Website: lowes
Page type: stored-credit-cards
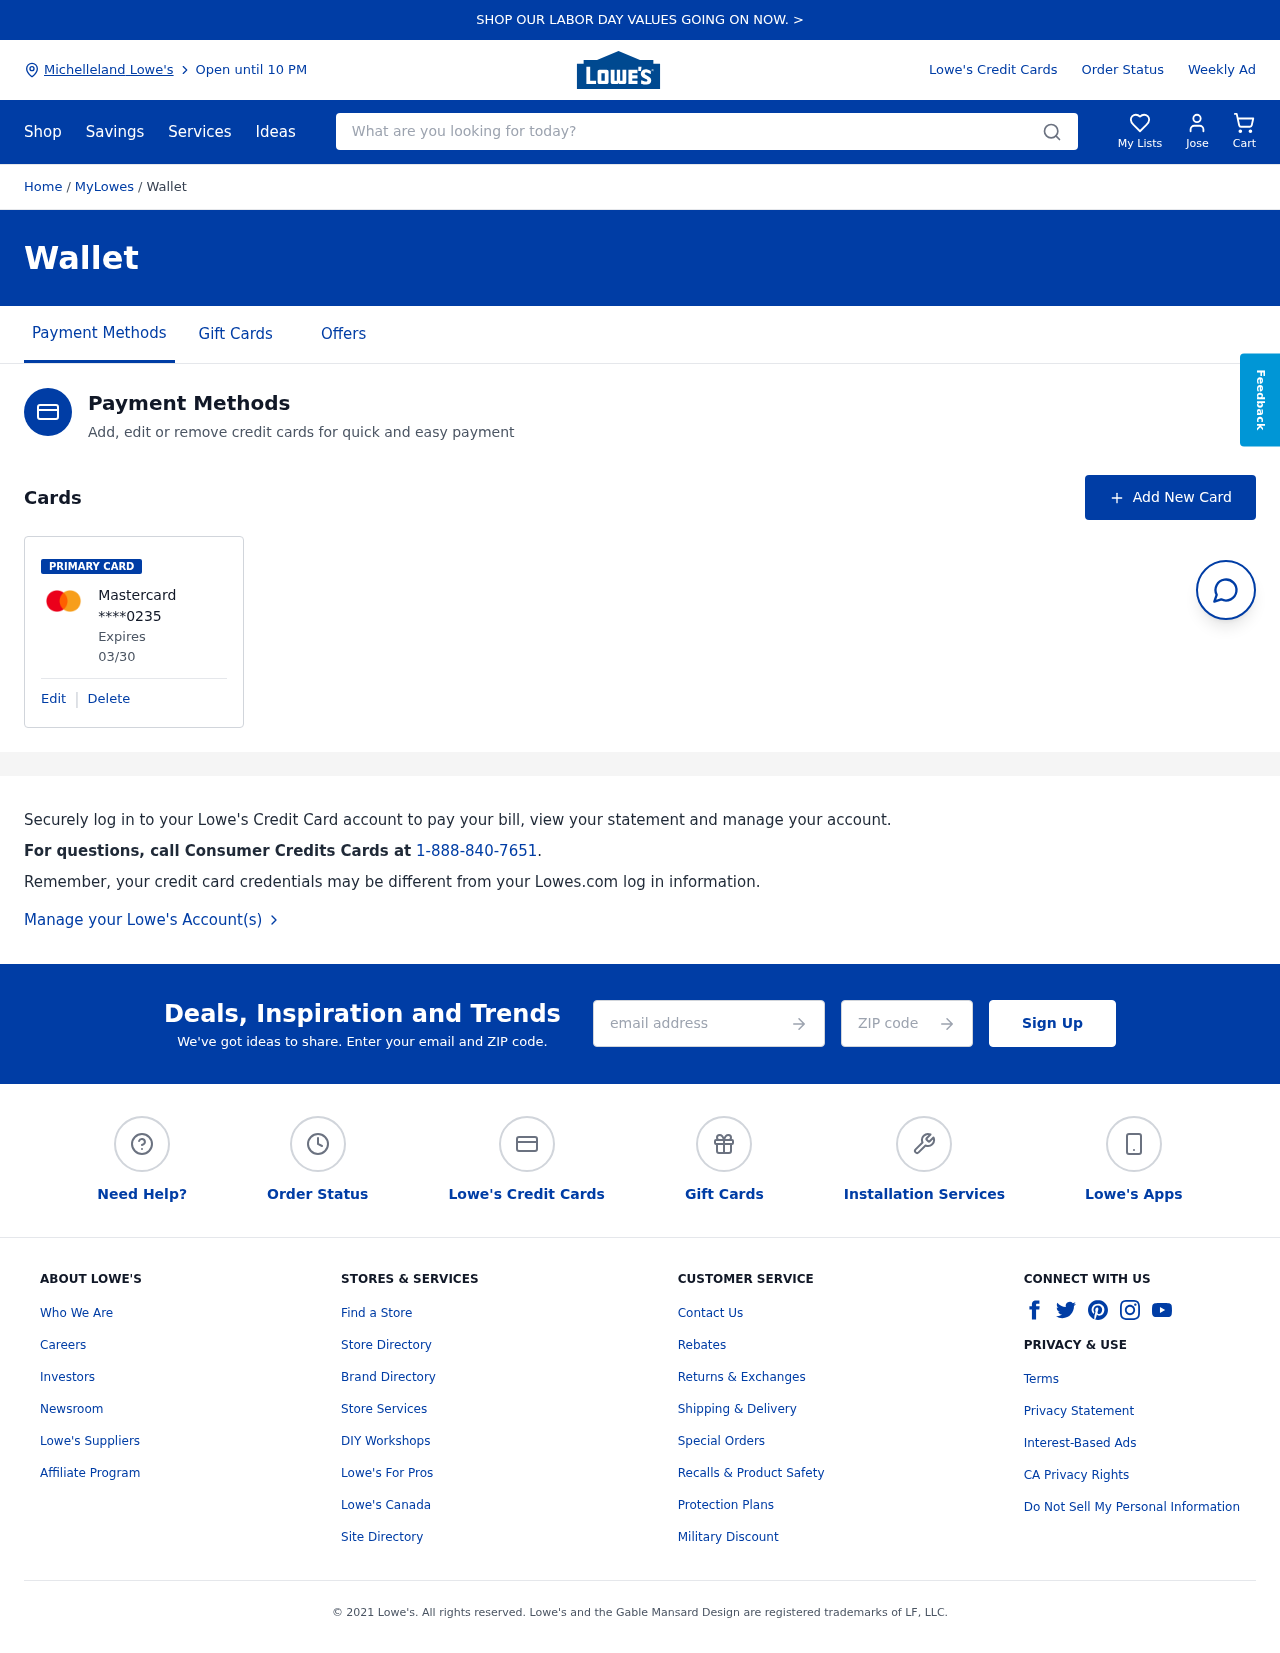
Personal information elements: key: PII_CARD_EXPIRY
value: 03/30
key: PII_CARD_LAST4
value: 0235
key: PII_CARD_TYPE
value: Mastercard
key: PII_CITY
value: Michelleland Lowe's
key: PII_EMAIL
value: josevazquez@yahoo.com
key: PII_FIRSTNAME
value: Jose
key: PII_POSTCODE
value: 15691
Search elements: key: HEADER_SEARCH
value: What are you looking for today?